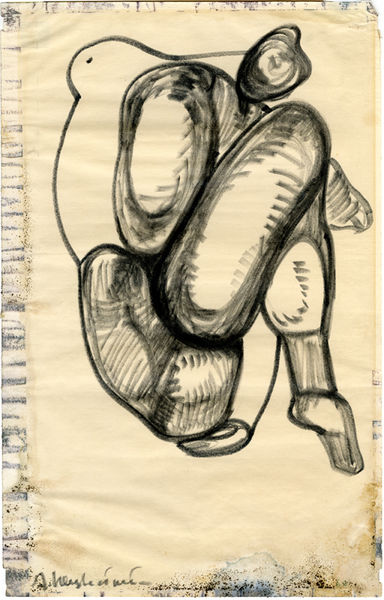
Titel: Torso, Torso
Künstler: Ernst Neizvestnyi (Neizvestny)
Standort: Amherst (Massachusetts, USA)
Institution: Mead Art Museum, Amherst College
Schlagwörter: fuß, hand, kopf, mann, weiß, brust, rücken, schwarz, skizze, zeichnung, mensch, signatur, figur, rund, beine, bein, füße, gesäß, rückenansicht, schrift, papier, linien, white, arm, black, dark, figurative, runde, waden, geneigt, linie, kohle, grafisch, schwarzweiß, text, bleistift, head, water, feet, drawing, paper, line, sketch, abstract, human, signature, back, foot, pencil, abstraction, circles, form, legs, mark, shapes, figure, shading, charcoal, picasso, shade, canvas, paint, gesture, hatching, body, muscle, shape, leg, rectangular, gesäßt, po, cheap, graphite, curve, buttock, belly, stain, elipse, ovals, minmal, figuration, stufy, siting, shaoe, let, yoga ist gesund, sittingh, bakc